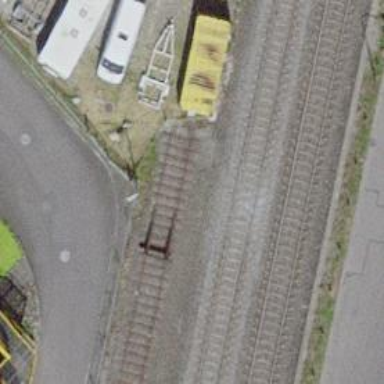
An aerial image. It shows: Railway buffer stop.